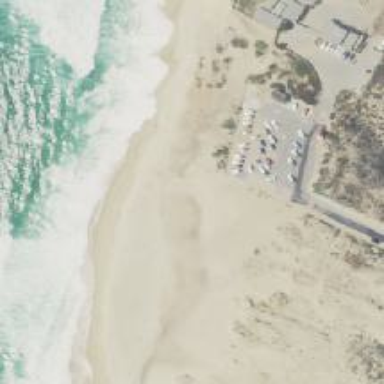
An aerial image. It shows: Beautiful beach with natural surroundings.